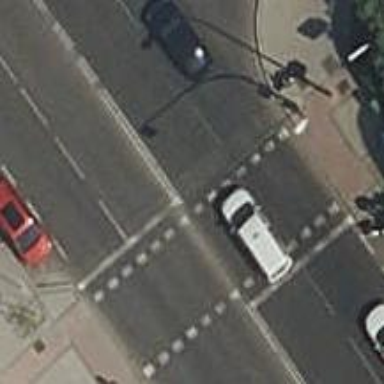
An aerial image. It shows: Traffic signals at road crossing.